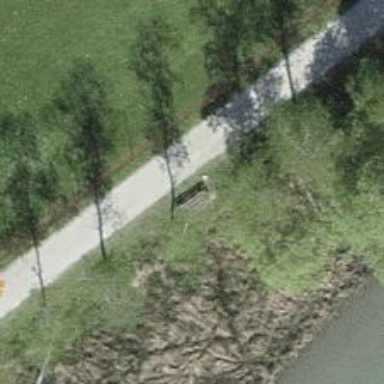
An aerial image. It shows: Brown bench.